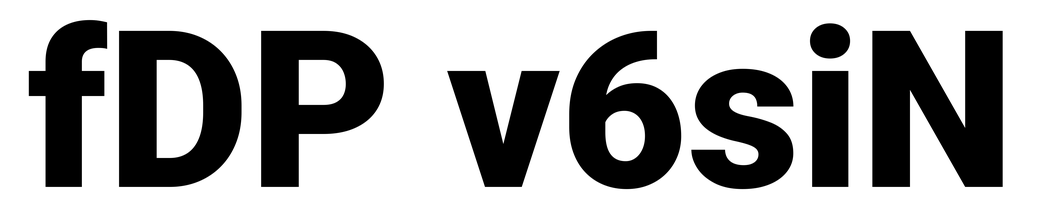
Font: Roboto_Black